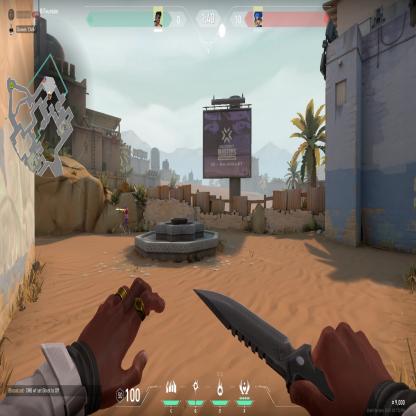
Label: enemy